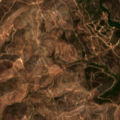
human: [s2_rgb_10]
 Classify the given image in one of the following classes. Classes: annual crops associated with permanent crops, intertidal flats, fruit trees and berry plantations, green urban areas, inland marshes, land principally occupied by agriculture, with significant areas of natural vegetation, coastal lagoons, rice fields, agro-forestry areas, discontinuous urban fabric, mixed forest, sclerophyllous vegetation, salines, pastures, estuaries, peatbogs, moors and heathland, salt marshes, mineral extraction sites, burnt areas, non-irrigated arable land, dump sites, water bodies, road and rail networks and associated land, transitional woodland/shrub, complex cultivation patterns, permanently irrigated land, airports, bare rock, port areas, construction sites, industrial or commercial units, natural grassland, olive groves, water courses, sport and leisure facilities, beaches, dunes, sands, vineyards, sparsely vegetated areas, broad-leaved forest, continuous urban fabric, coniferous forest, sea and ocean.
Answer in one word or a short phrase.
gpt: sclerophyllous vegetation, transitional woodland/shrub